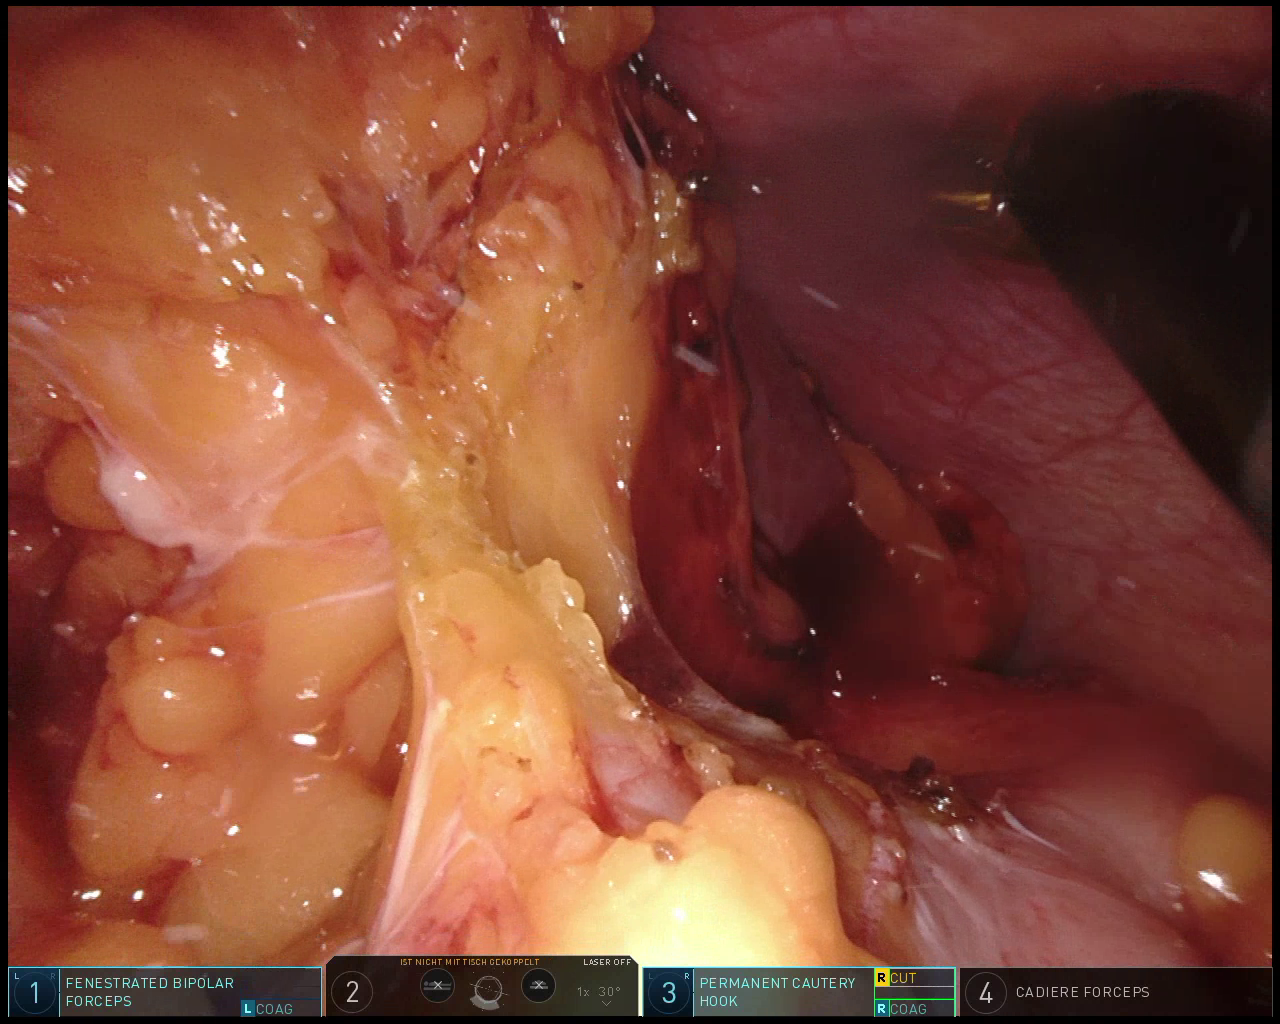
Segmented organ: spleen
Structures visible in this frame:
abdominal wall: yes
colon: yes
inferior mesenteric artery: no
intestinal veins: no
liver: no
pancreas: no
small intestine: no
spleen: yes
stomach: no
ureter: no
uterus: no
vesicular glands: no